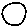
Label: circle